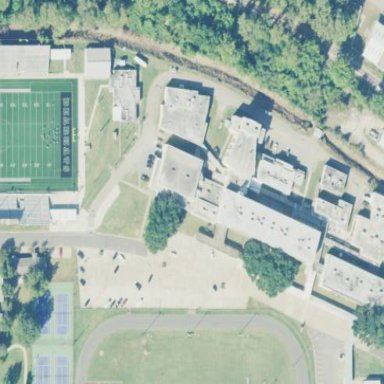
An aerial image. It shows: School.